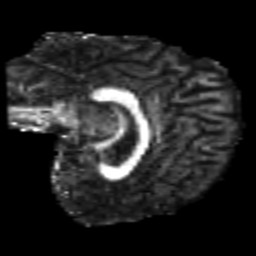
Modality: FA
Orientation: sagittal
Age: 26
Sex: female
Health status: healthy
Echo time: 0.074 s